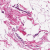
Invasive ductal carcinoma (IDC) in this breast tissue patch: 0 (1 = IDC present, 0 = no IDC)